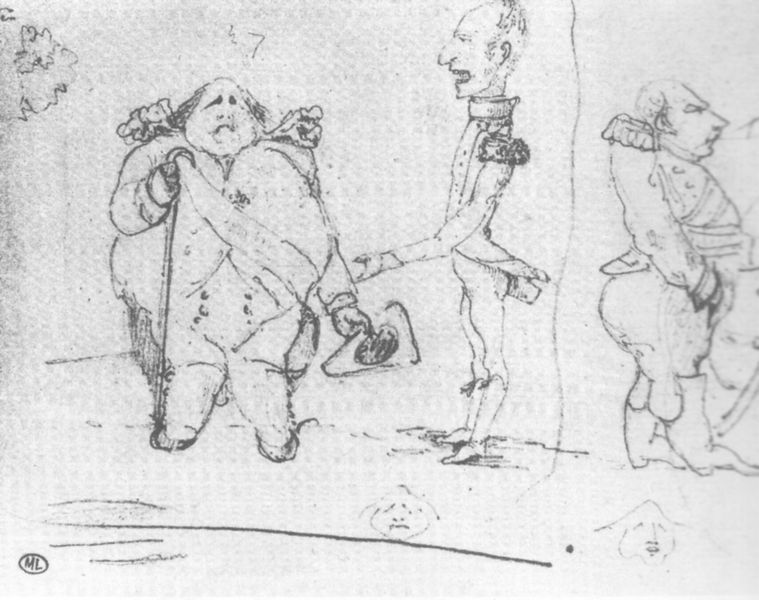
Titel: Louis XVIII, le comte d'Artois et le Duc de Berry, Ludwig XVIII., le Graf von Artois und der Herzog von Berry
Künstler: Eugène Delacroix
Standort: Paris
Institution: Musée du Louvre
Schlagwörter: baum, kopf, mann, weiß, frankreich, frau, grau, hut, mund, männer, nase, ohr, profil, reden, schwarz, skizze, strasse, zeichnung, rot, alt, gesichter, arme, augen, kragen, bildnis, hände, porträt, signatur, spiegel, feld, schlank, boden, haare, adel, frontal, traurig, stock, beine, schärpe, hintern, papier, valloton, gehstock, stab, studie, grafik, graphik, linien, romantik, könig, frack, karikatur, dick, charles, seitenansicht, bauch, knöpfe, dünn, striche, ränge, birne, fett, lachen, dürr, kohle, porträts, komik, monogramm, comic, humor, karrikatur, militär, politik, revolution, uniform, uniformen, zeitschrift, zeitung, soldat, epauletten, spazierstock, stempel, napoleon, dreispitz, offizier, orden, scherpe, schulterklappen, stiefel, entwurf, lustig, politiker, halbglatze, studien, zähne, doppelkinn, begegnung, general, undeutlich, persönlichkeit, karl, karrekatur, gebiß, grotesk, insignien, ludwig, offiziere, franzose, delacroix, teichnung, gegensatz, augn, coul, frontal 1871, louis, parodei, parodie, sequenz, teitung, umrisszeichnung, würdenträger, offizer, spotten, ml, 1780, bleischtift, x-beine